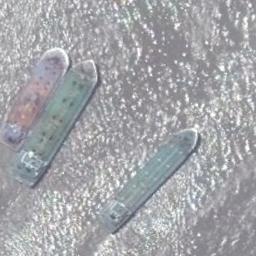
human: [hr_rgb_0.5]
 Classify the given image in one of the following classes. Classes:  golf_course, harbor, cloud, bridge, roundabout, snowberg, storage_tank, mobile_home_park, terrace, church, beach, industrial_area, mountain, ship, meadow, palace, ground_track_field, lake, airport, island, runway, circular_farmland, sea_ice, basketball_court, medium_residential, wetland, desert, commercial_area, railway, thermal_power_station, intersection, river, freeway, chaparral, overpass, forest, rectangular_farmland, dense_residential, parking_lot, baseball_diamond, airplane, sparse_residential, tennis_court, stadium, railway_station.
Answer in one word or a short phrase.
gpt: ship